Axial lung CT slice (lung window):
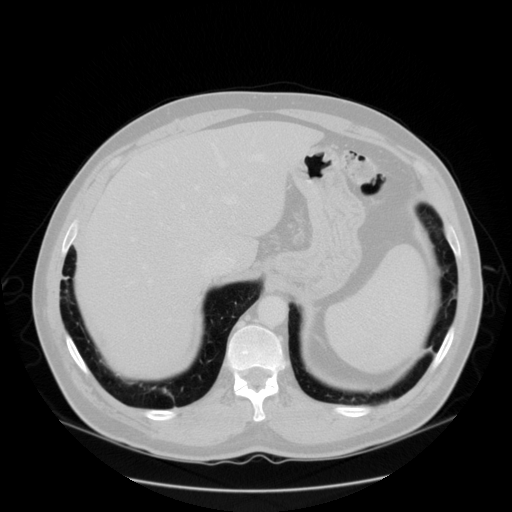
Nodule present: no